Interaction volume radius: 5 \u00c5
Interaction volume height: 40 \u00c5
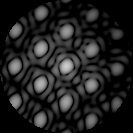
Disorder parameter: 0.1116